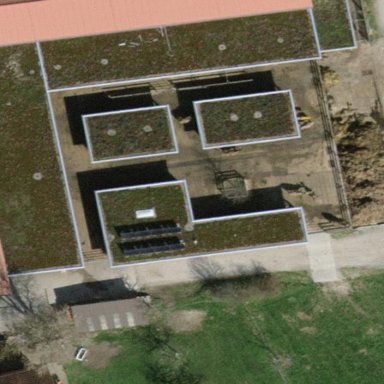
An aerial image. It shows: Farm auxiliary building.